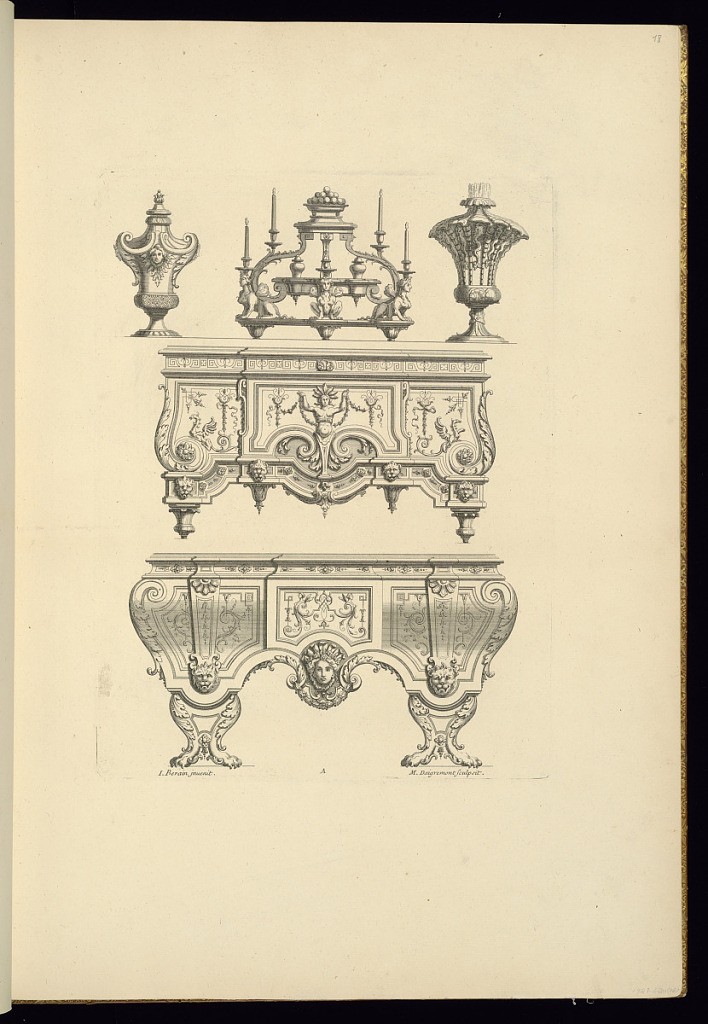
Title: Ornamented Furniture Designs
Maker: Jean Berain, the elder, French, 1640-1711
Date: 1711
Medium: Engraving on laid paper
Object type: Bound print
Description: Designs for two ornamented marquetry desks, surtouts, and a candelabrum. The plate is signed and given the lettering "A."